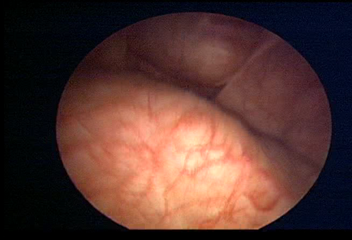
Modality: WLC
Class: Normal mucosa
Bladder cancer association: No